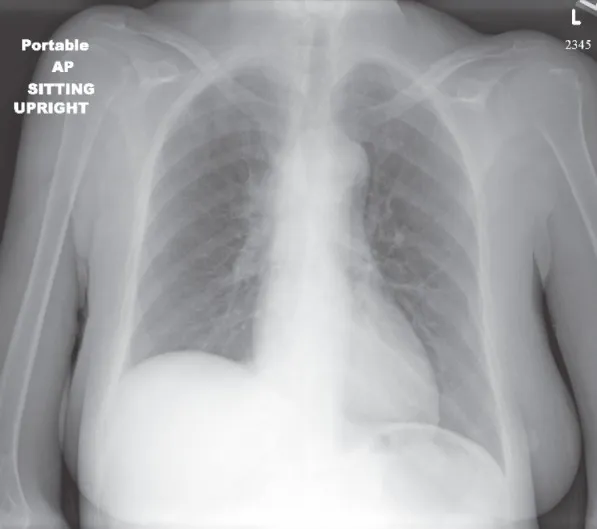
Chest x-ray demonstrating an elevated right hemi-diaphragm, mediastinal lymphadenopathy, and tracheal compression near the level of the carina.
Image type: radiology (x_ray)